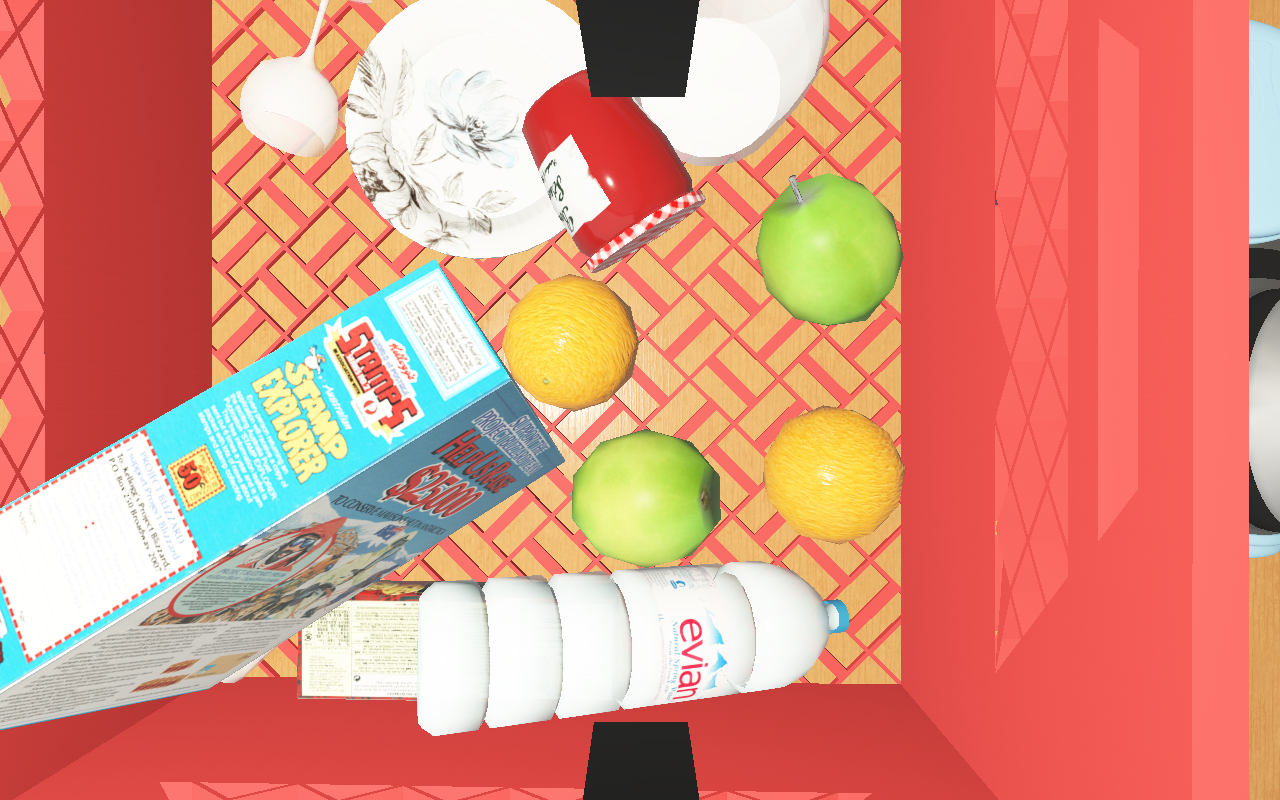
Objects in the scene:
carafe
water bottle
apple
apple
orange
orange
glass
wineglass
honey jar
jam jar
biscuit box